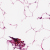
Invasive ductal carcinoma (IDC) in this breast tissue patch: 0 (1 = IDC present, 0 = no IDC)